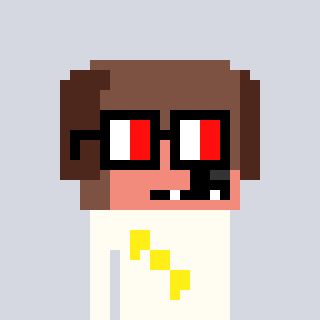
a pixel art character with square glasses with black frames and red eyes, a dog-shaped head and a grayscale-colored body on a cool background